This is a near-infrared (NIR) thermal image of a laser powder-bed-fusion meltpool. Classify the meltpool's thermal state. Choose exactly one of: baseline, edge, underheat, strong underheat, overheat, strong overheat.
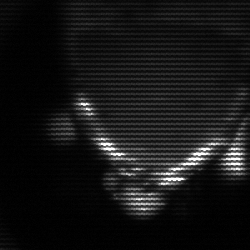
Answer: edge